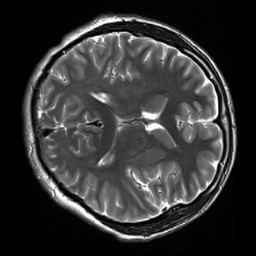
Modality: T2w
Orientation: axial
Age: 22
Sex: male
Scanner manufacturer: siemens
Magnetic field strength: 3 T
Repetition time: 7 s
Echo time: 0.09 s